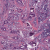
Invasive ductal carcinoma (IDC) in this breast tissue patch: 1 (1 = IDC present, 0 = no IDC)